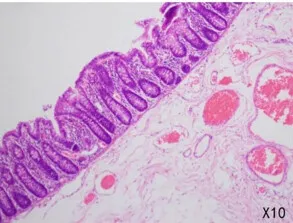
Microscopic examination of the transverse colonic duplication. (b) Full-thickness vasodilation of the intestinal canal and reactive proliferation of lymph nodes around the intestine.
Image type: pathology (h&e)